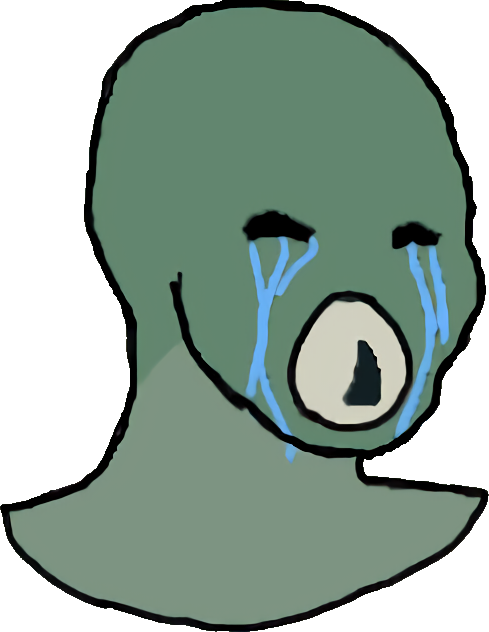
Label: 5_Crying_Wojak